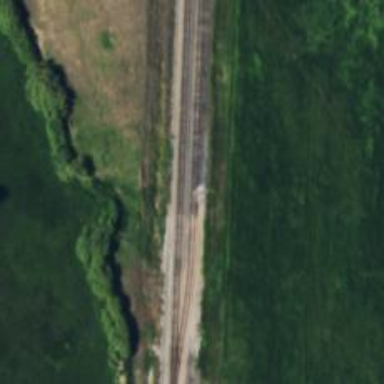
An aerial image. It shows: Railway siding for service.